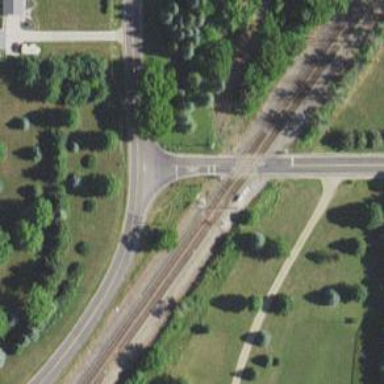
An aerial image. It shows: Railway level crossing.